Question: having trouble with DIV content alignment. I set the DIV to float right of the page, shouldn't the contents float right as well? The file-type input below the Unix Conversion textbox is not aligning to the right.
'''
<div style="float: right; display: inline-block; list-style: none; padding: 0; margin: 0; zoom: 1;">
<input style="width: 200; margin-right: -3px;" id="txtunix" type="text" value="Convert Unix Timestamp" onclick='cleartxtunix()'>
<input class="button" style="margin-right: 0px; border-top-right-radius: 50em; border-bottom-right-radius: 50em;" type="button" value="Convert" onclick='displayunix()'>
<br>
<input class="button" type="file" id="fileinput" style="margin-right: 0px; border-top-right-radius: 50em; border-bottom-right-radius: 50em;">
</div>
'''

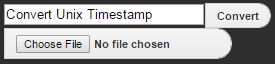
Answer: No, if the element is floated to the right, the content won't automatically be aligned to, but will inherit it's parents setting (default: left).
You'll need to add 'text-align: right' to it, to make the text line up on the right side.
'''
<div style="text-align: right; float: right; display: inline-block; list-style: none; padding: 0; margin: 0; zoom: 1;">
<input style="width: 200; margin-right: -3px;" id="txtunix" type="text" value="Convert Unix Timestamp" onclick='cleartxtunix()'>
<input class="button" style="margin-right: 0px; border-top-right-radius: 50em; border-bottom-right-radius: 50em;" type="button" value="Convert" onclick='displayunix()'>
<br>
<input class="button" type="file" id="fileinput" style="margin-right: 0px; border-top-right-radius: 50em; border-bottom-right-radius: 50em;">
</div>
'''